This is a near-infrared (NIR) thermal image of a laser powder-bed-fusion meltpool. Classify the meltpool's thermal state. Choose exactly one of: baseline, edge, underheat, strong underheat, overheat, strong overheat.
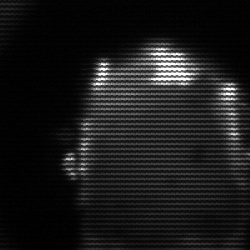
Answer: baseline